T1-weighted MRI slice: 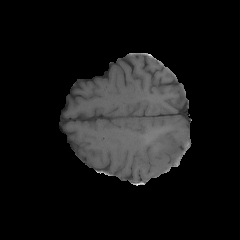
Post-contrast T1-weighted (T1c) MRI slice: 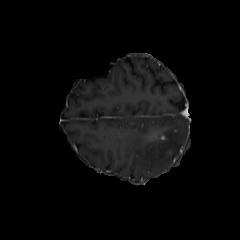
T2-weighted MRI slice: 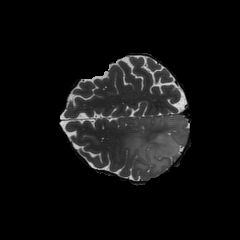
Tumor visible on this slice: yes